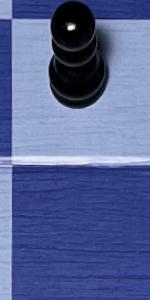
Label: Empty